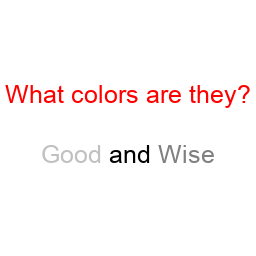
Color: silver, gray
Background color: white
Question text color: red